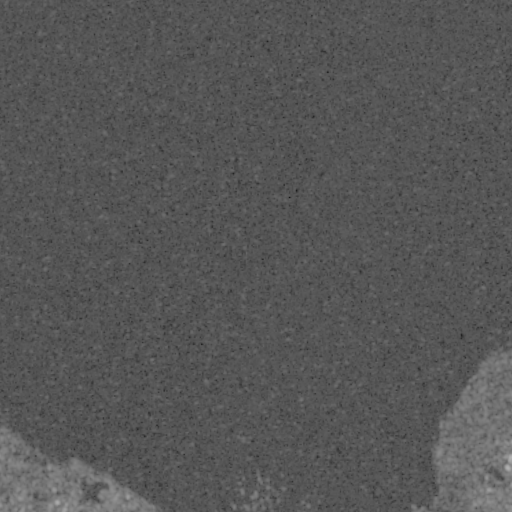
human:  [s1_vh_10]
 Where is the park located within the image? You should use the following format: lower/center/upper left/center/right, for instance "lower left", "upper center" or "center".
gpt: The park is located in the lower left of the image.
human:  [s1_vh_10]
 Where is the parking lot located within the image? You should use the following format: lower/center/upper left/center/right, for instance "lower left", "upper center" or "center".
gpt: The parking lot is located in the lower left of the image.
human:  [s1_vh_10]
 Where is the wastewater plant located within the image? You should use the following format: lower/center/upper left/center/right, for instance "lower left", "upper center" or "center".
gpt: The wastewater plant is located in the lower right of the image.
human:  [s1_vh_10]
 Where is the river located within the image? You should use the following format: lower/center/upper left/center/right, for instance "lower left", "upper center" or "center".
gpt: The river is located in the lower right of the image.
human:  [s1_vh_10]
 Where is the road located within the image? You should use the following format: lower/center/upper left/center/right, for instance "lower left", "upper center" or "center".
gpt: The road is located in the lower of the image.
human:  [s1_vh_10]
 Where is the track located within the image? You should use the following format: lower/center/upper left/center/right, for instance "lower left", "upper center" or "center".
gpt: There is no track in the image.

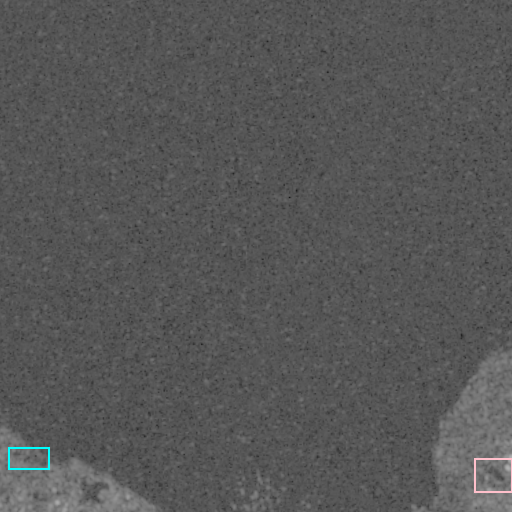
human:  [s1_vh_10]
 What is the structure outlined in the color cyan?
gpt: The structure outlined in cyan is a park.
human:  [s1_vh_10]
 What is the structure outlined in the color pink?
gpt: The structure outlined in pink is a wastewater plant.
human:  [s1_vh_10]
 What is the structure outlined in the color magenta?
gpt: There is no magenta outline.